\raggedright
\color{black}

已知椭圆 $C: \frac{x^2}{a^2} + \frac{y^2}{b^2} = 1$ ($a > b > 0$) 过点 $M\left(\frac{2\sqrt{6}}{3}, \frac{\sqrt{6}}{3}\right)$，且离心率为 $\frac{\sqrt{2}}{2}$。

(1)求椭圆 $C$ 的标准方程；

(2)若直线 $l: y = x + m$ 与椭圆 $C$ 交 $y$ 轴右侧于不同的两点 $A, B$，证明：$\triangle MAB$ 的内心在一条定直线上。
【解答】
\raggedright
\color{black}

【详解】 (1) 依题意有 $\begin{cases} \frac{\left(\frac{2\sqrt{6}}{3}\right)^2}{a^2} + \frac{\left(\frac{\sqrt{6}}{3}\right)^2}{b^2} = 1 \\ \frac{\sqrt{a^2 - b^2}}{a} = \frac{\sqrt{2}}{2} \end{cases}$，解得 $\begin{cases} a^2 = 4 \\ b^2 = 2 \end{cases}$，

所以椭圆 $C$ 的标准方程为 $\frac{x^2}{4} + \frac{y^2}{2} = 1$。

(2) 设 $A(x_1, y_1)$，$B(x_2, y_2)$，

联立 $\begin{cases} \frac{x^2}{4} + \frac{y^2}{2} = 1 \\ y = x + m \end{cases}$，消 $y$ 整理得 $3x^2 + 4mx + 2m^2 - 4 = 0$，

则 $\Delta = 16m^2 - 12(2m^2 - 4) > 0$，解得 $-\sqrt{6} < m < \sqrt{6}$，

可得 $x_1 + x_2 = -\frac{4m}{3}$，$x_1x_2 = \frac{2m^2 - 4}{3}$，

所以 $y_1 + y_2 = x_1 + x_2 + 2m = \frac{2m}{3}$，

所以 $x_1y_2 + x_2y_1 = x_1(x_2 + m) + x_2(x_1 + m) = 2x_1x_2 + m(x_1 + x_2) = -\frac{8}{3}$，

所以 $k_{MA} + k_{MB} = \frac{y_1 - \frac{\sqrt{6}}{3}}{x_1 - \frac{2\sqrt{6}}{3}} + \frac{y_2 - \frac{\sqrt{6}}{3}}{x_2 - \frac{2\sqrt{6}}{3}} = \frac{x_1y_2 + x_2y_1 - \frac{\sqrt{6}}{3}(x_1 + x_2) - \frac{2\sqrt{6}}{3}(y_1 + y_2) + \frac{8}{3}}{\left(x_1 - \frac{2\sqrt{6}}{3}\right)\left(x_2 - \frac{2\sqrt{6}}{3}\right)}$，

又 $x_1y_2 + x_2y_1 - \frac{\sqrt{6}}{3}(x_1 + x_2) - \frac{2\sqrt{6}}{3}(y_1 + y_2) + \frac{8}{3} = -\frac{8}{3} + \frac{4\sqrt{6}m}{9} - \frac{4\sqrt{6}}{9}m + \frac{8}{3} = 0$，

所以 $k_{MA} + k_{MB} = 0$ 恒成立，则 $\angle AMB$ 的平分线总垂直于 $x$ 轴，

所以 $\triangle MAB$ 的内心在定直线 $x = \frac{2\sqrt{6}}{3}$ 上。

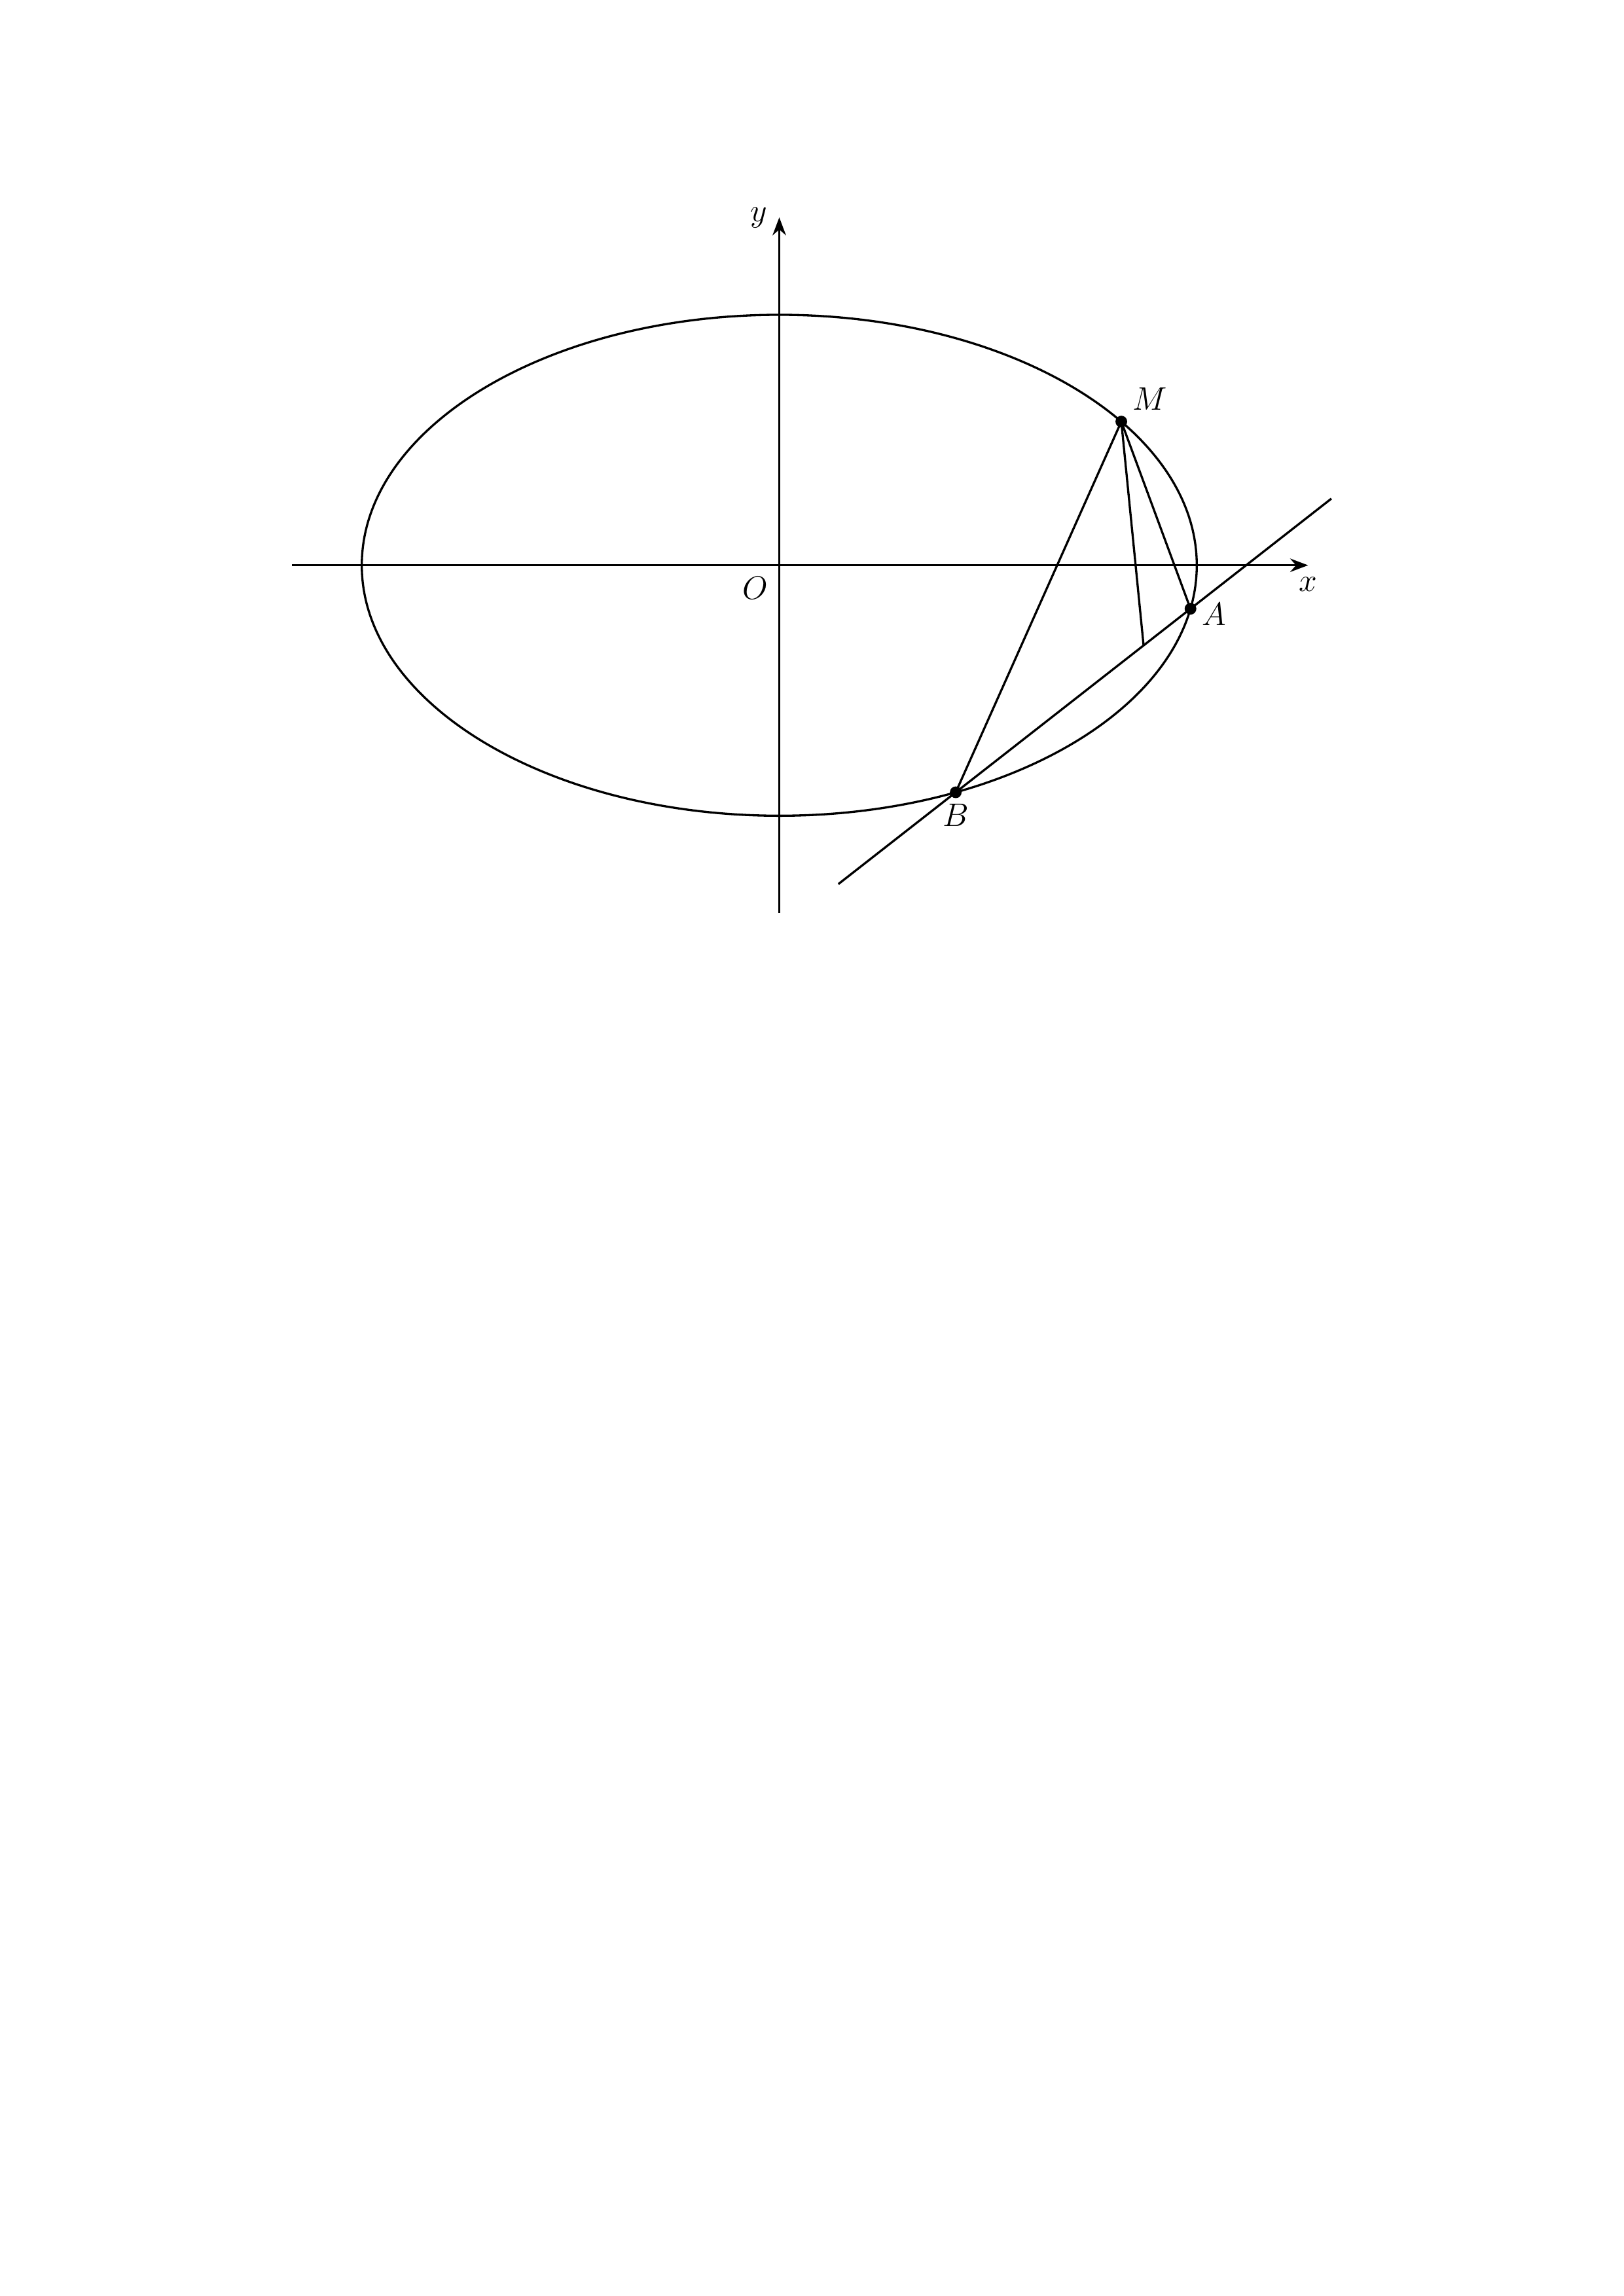